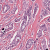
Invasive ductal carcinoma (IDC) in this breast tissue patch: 1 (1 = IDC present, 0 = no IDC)